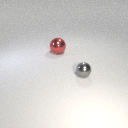
small gray metal sphere in front of large red metal sphere